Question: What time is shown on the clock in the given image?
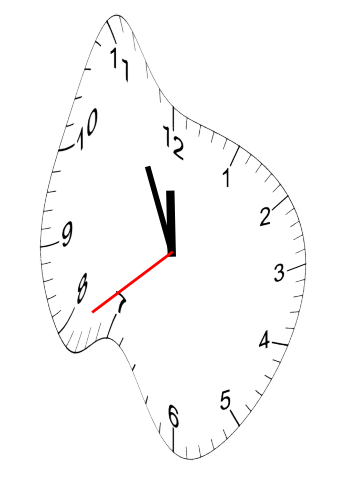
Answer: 11:55:39